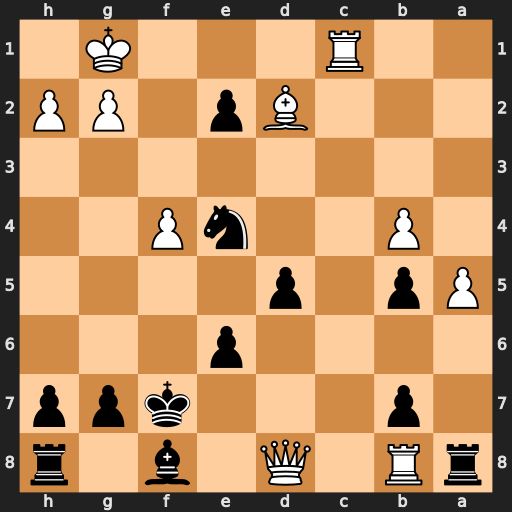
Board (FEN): rR1Q1b1r/1p3kpp/4p3/Pp1p4/1P2nP2/8/3Bp1PP/2R3K1
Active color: b
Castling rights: -
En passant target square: -
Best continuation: Bc5+ Rxc5 Rxd8